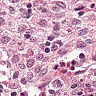
Metastatic tissue present: no